Field crop: maize
Growth stage: 1
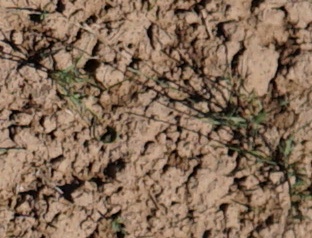
Species: lolium